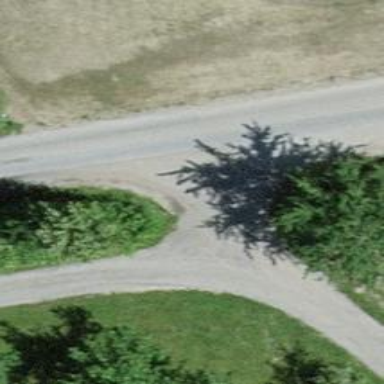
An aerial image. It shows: Footway with surface of fine gravel.